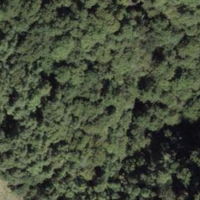
EUNIS habitat code: 41
Species observed at this site:
Vincetoxicum hirundinaria